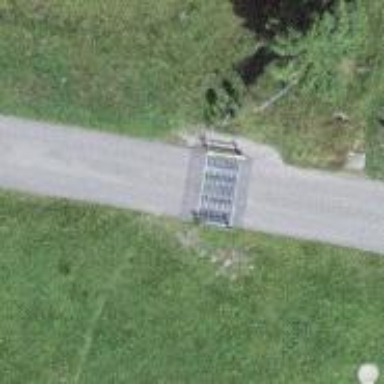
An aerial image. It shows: Cattle grid.